Interaction volume radius: 5 \u00c5
Interaction volume height: 20 \u00c5
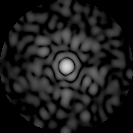
Disorder parameter: 0.7853